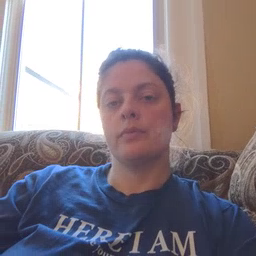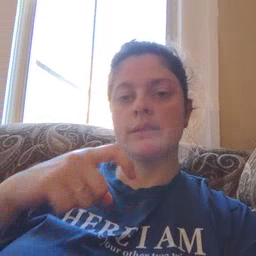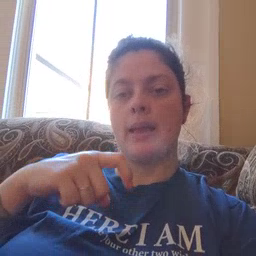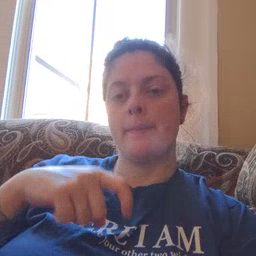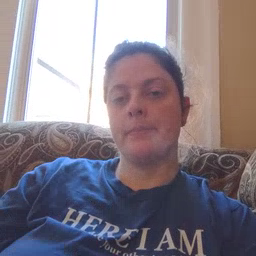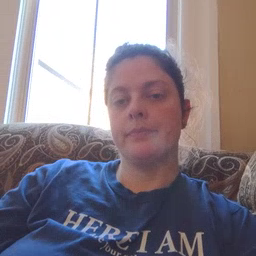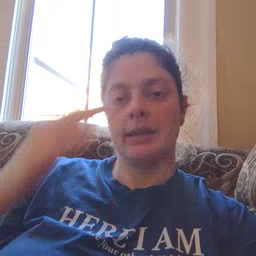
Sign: time